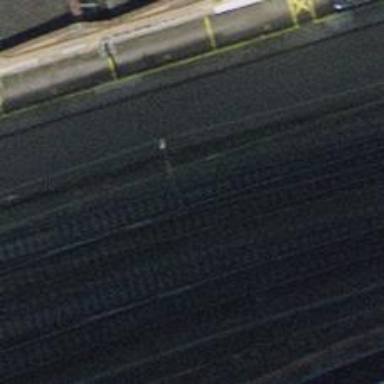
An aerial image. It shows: Siding railway track with electrified contact line.